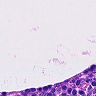
Metastatic tissue present: no